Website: bh-photo
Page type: account-dashboard
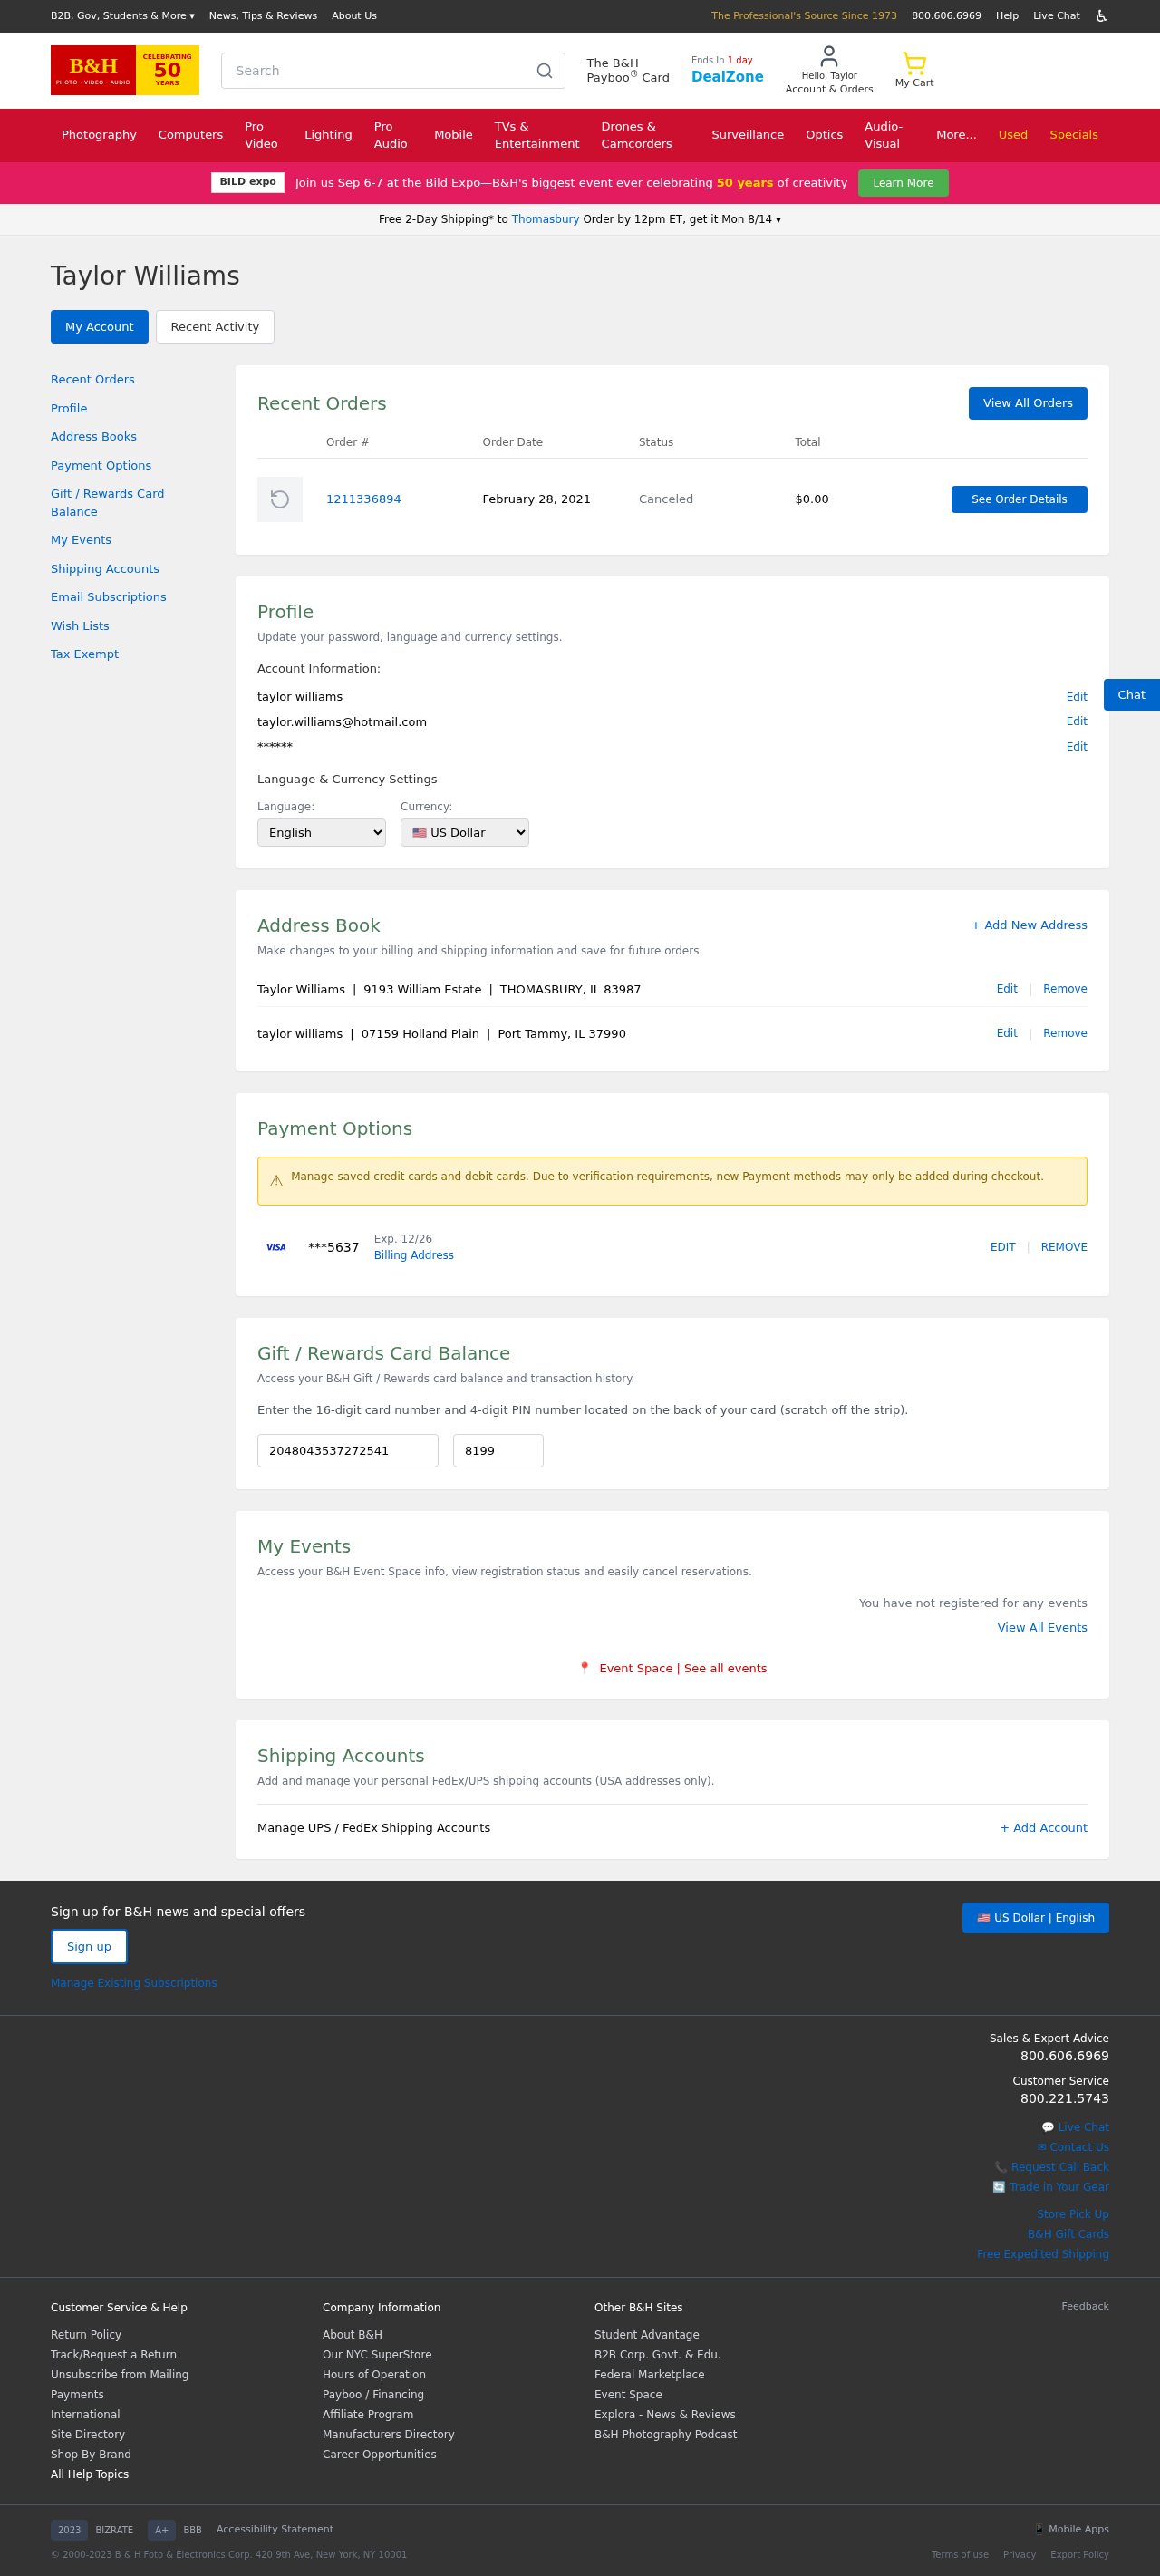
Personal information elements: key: PII_CARD_EXPIRY
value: Exp. 12/26
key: PII_CARD_LAST4
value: ***5637
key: PII_CITY
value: Thomasbury
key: PII_EMAIL
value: taylor.williams@hotmail.com
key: PII_FIRSTNAME
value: Taylor
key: PII_FULLNAME
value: Taylor Williams
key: PII_LOCATION1_CITY_STATE_ZIP
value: Port Tammy, IL 37990
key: PII_LOCATION1_STREET
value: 07159 Holland Plain
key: PII_STREET
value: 9193 William Estate
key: PII_FULLNAME2
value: taylor williams
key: PII_FULLNAME3
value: Taylor Williams
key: PII_CITY_STATE_ZIP
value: THOMASBURY, IL 83987
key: PII_FULLNAME4
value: taylor williams
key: PII_GIFT_CODE
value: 2048043537272541
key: PII_GIFT_PIN
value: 8199
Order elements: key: ORDER_ID
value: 1211336894
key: ORDER_DATE
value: February 28, 2021
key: ORDER_TOTAL
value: $0.00
Search elements: key: HEADER_SEARCH
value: Search